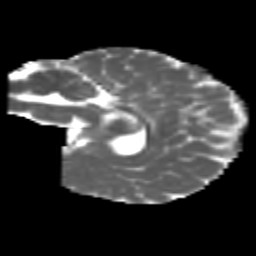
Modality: MD
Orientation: sagittal
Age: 7
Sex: female
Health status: healthy